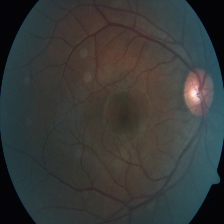
Diabetic retinopathy grade: Severe